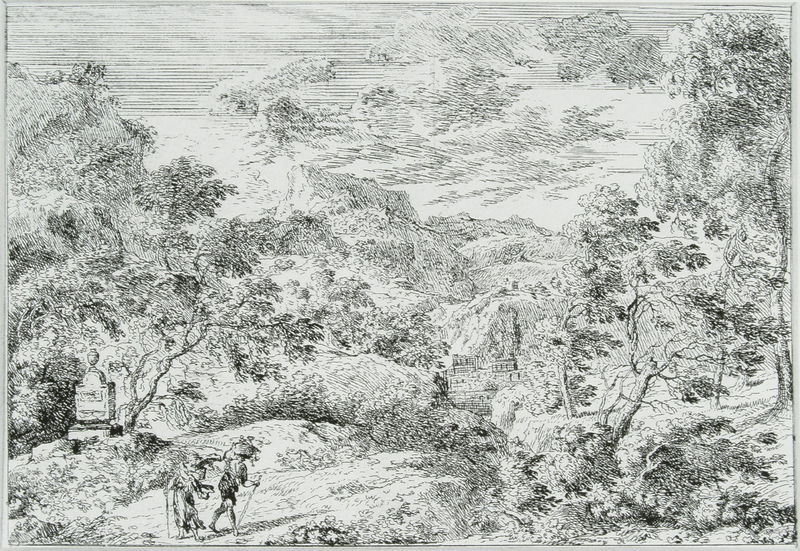
Titel: Ideallandschaft
Künstler: Johann Alexander Thiele
Standort: Dresden
Institution: Staatliche Kunstsammlungen, Kupferstich-Kabinett
Schlagwörter: baum, berg, blätter, feder, himmel, laub, mann, schatten, weiß, wolken, bäume, landschaft, menschen, stadt, äste, abend, frau, grau, hut, männer, schwarz, zeichnung, gebäude, gras, schloss, weg, wiese, wolke, leute, mensch, stein, herr, horizont, hügel, natur, stamm, weide, weite, wind, zweige, busch, büsche, gebüsch, gehen, paar, personen, blatt, tal, wald, stock, vase, stab, berge, gebirge, grafik, graphik, monochrom, linien, schlucht, figuren, romantik, sturm, stämme, stürmisch, wehen, wetter, wild, weib, striche, tusche, burg, höhe, wandern, windig, denkmal, mauerwerk, lichtung, druck, schraffur, radierung, stich, schwarzweiß, stöcke, spazierstock, stäbe, grab, geäst, wanderer, blattwerk, siedlung, wanderstab, wanderstock, kupferstich, urne, wanderung, grabmal, gedenkstein, federzeichnung, grabstein, grabsstein, himmrl, ., stlc, .a s, bleihstift